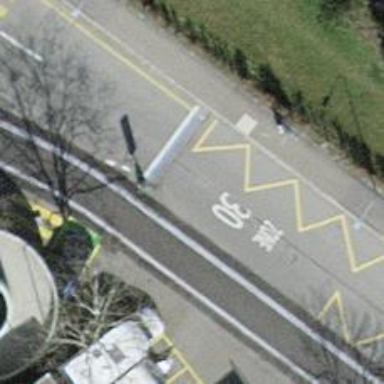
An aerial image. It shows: Public transport stop position.